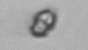
Label: Heterocapsa_rotundata